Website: apple
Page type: address-validator
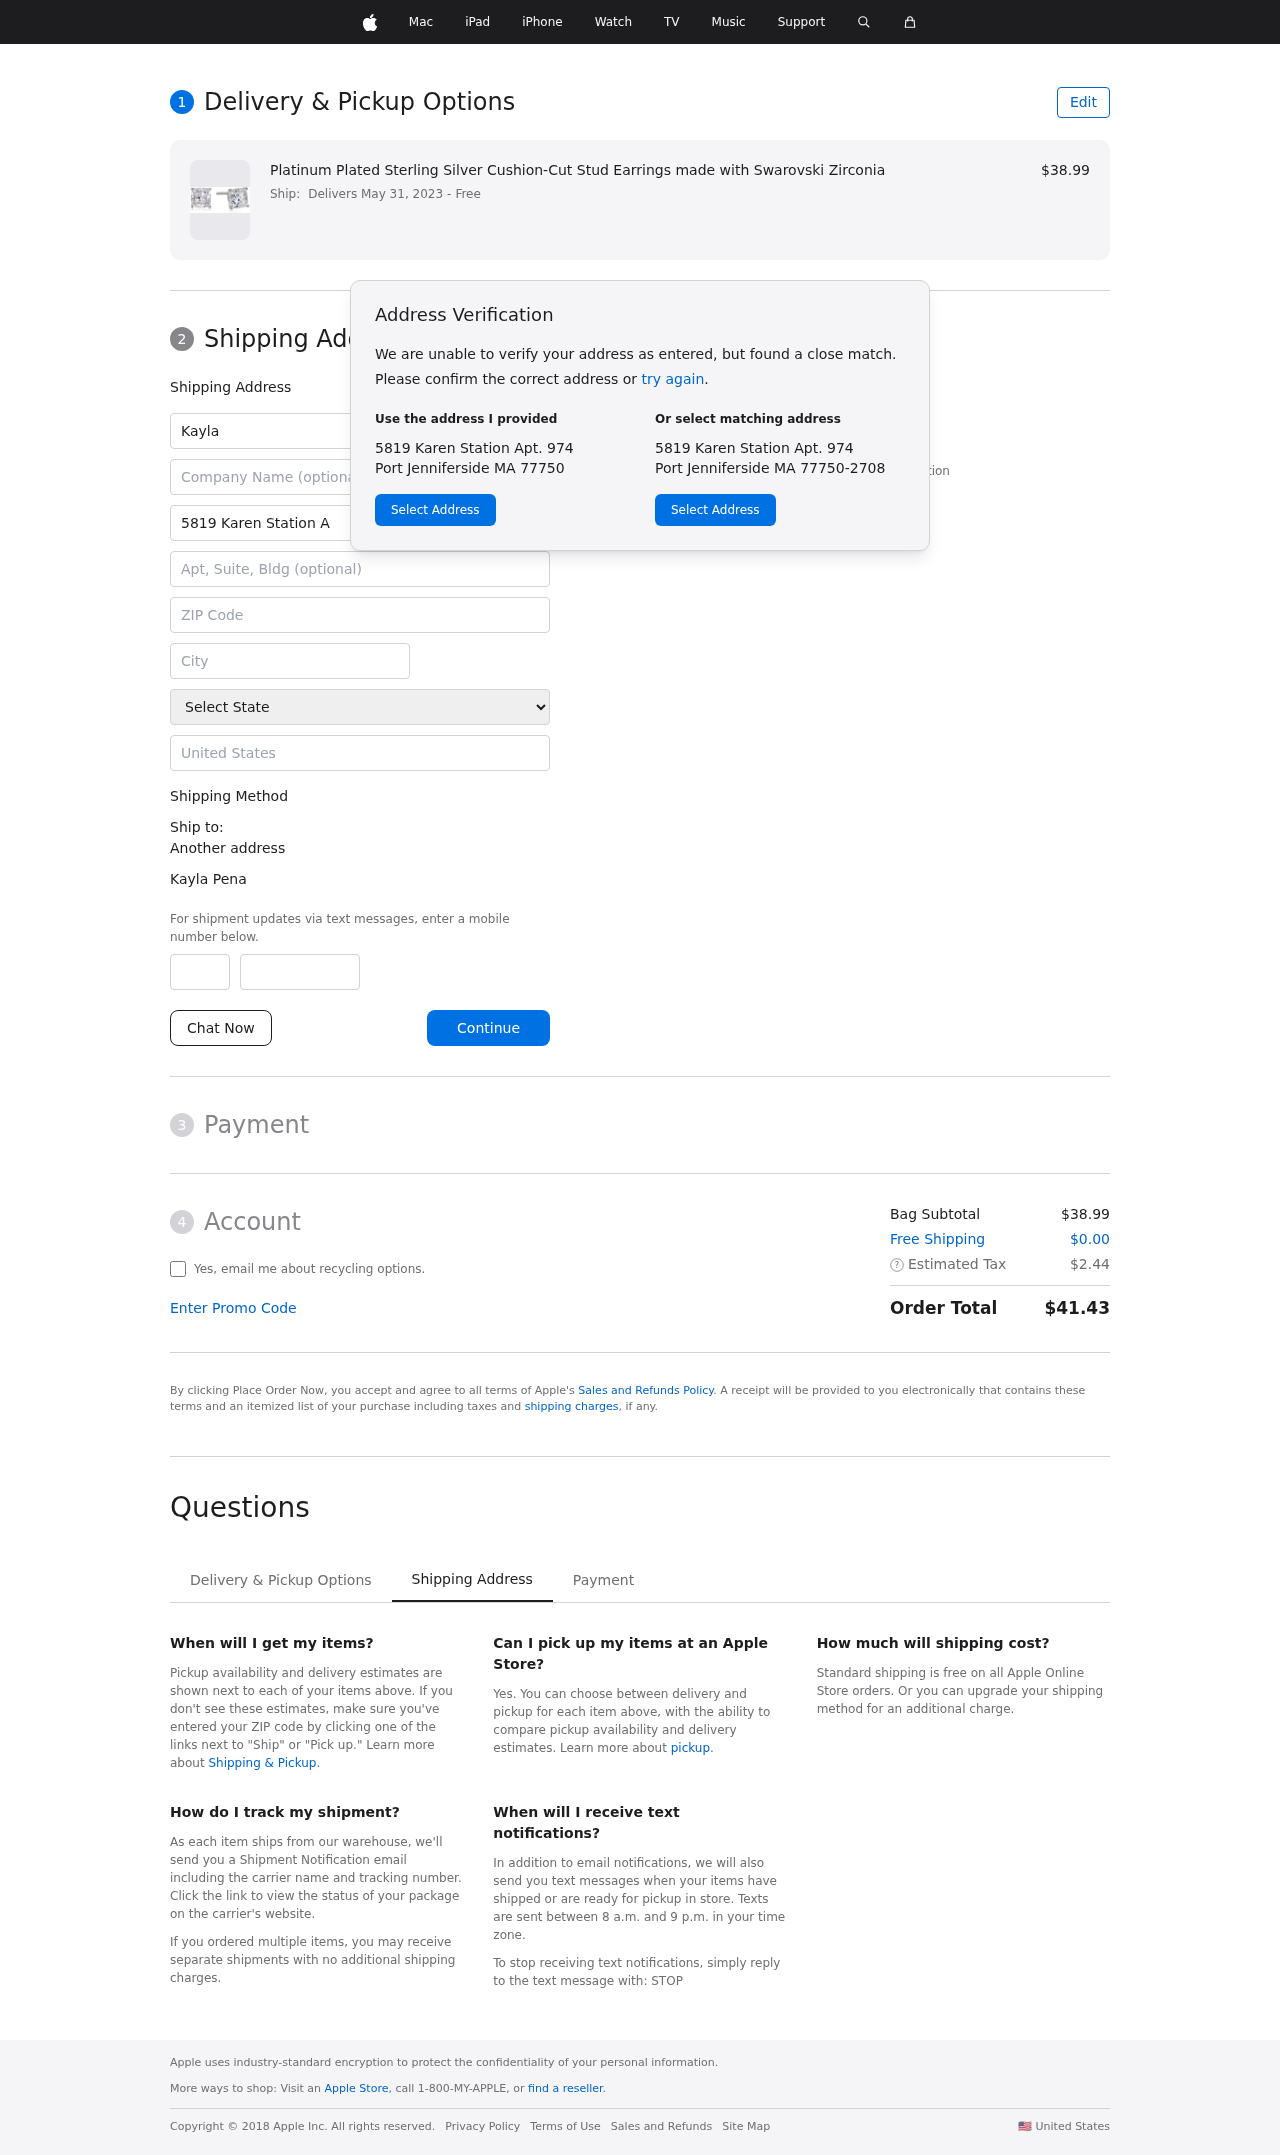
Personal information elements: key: PII_CITY
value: Port Jenniferside
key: PII_COUNTRY
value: United States
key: PII_FIRSTNAME
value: Kayla
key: PII_FULLNAME
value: Kayla Pena
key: PII_LASTNAME
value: Pena
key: PII_PHONE_AREA
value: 539
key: PII_PHONE_SUFFIX
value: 2411
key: PII_POSTCODE
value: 77750
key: PII_STATE
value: Massachusetts
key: PII_STREET
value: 5819 Karen Station Apt. 974
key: PII_STREET2
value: Apt. 286
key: PII_CITY_STATE_ZIP
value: Port Jenniferside MA 77750
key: PII_STATE_ABBR
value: MA
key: PII_POSTCODE_FULL
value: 77750
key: PII_POSTCODE_NUMERIC
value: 77750
Product elements: key: PRODUCT1_NAME
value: Platinum Plated Sterling Silver Cushion-Cut Stud Earrings made with Swarovski Zirconia
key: PRODUCT1_PRICE
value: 38.99
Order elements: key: ORDER_DELIVERY_DATE
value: Delivers May 31, 2023
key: ORDER_SUBTOTAL
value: $38.99
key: ORDER_SHIPPING_COST
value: $0.00
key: ORDER_TAX
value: $2.44
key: ORDER_TOTAL
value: $41.43